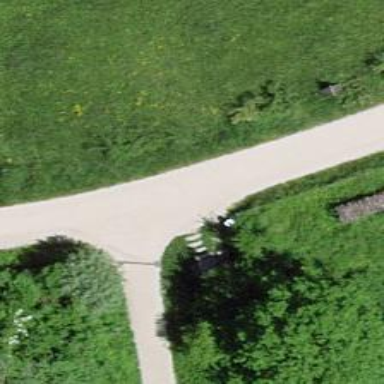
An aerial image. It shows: Bench.